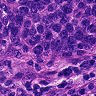
Metastatic tissue present: yes